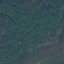
Land use / land cover class: Forest